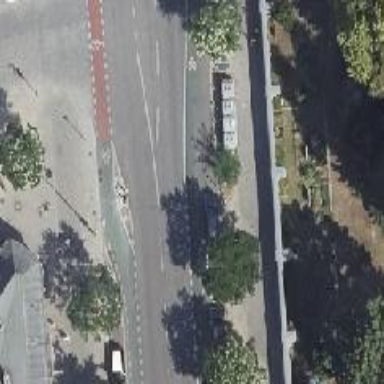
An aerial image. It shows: Secondary road with asphalt surface. There are separate sidewalks and dedicated cycle lanes on both sides. The cycle lanes are marked with green surface color.